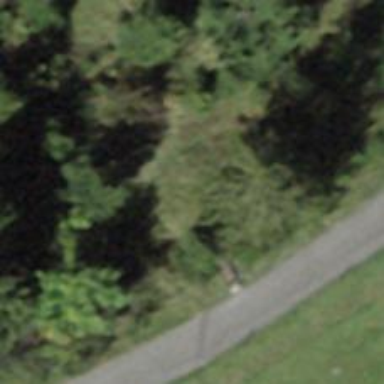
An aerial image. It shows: Bench.